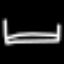
Label: bed